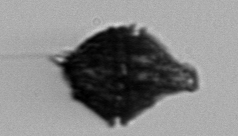
Label: Gonyaulax